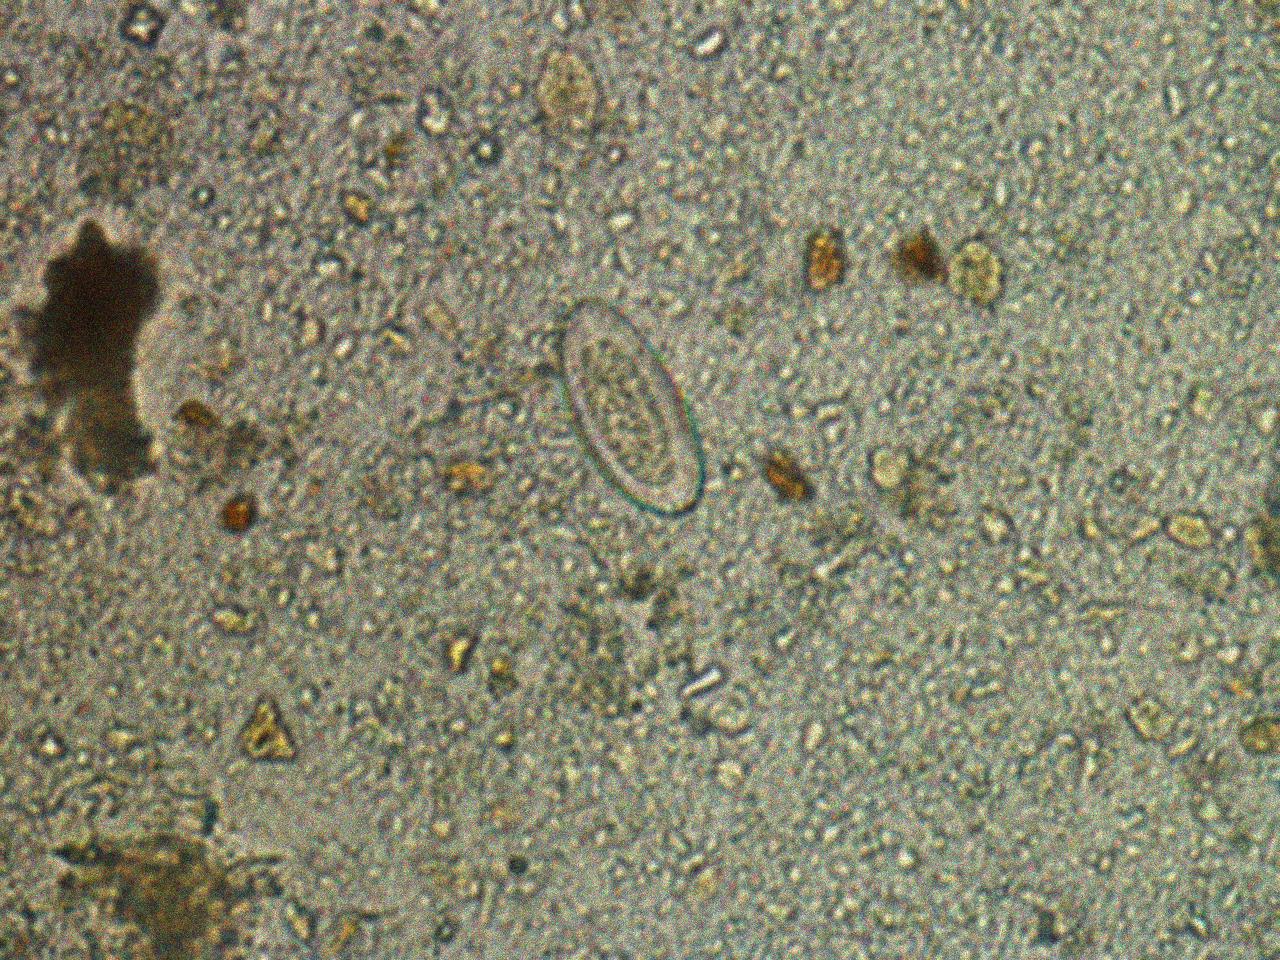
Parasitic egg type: Enterobius vermicularis